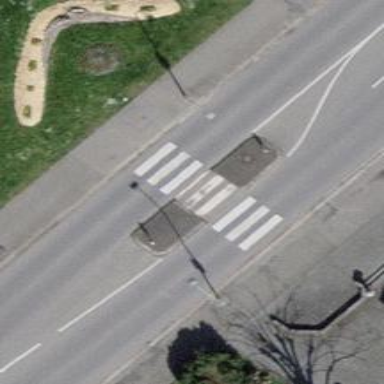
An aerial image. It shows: Marked crossing on the road.